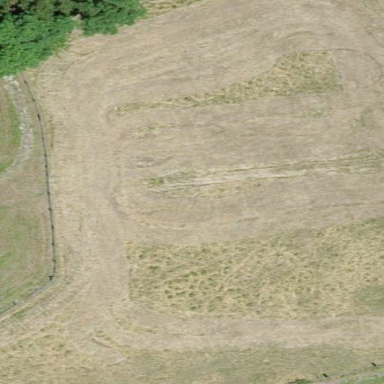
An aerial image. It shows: Fence.